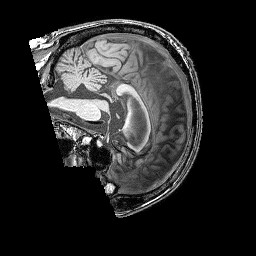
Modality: T1w
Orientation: sagittal
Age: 67
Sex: male
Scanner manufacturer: siemens
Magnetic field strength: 3 T
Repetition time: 2.25 s
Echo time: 0.00411 s